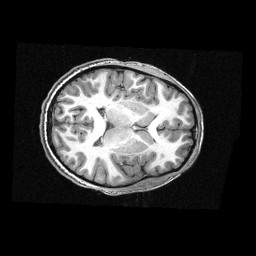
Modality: T1w
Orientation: axial
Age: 11
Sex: female
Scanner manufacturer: siemens
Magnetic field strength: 3 T
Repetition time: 2.3 s
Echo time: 0.00336 s